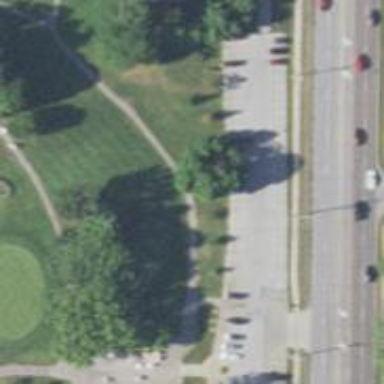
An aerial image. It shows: Path for both road and golf.